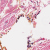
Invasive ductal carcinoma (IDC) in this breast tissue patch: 0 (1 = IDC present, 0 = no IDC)